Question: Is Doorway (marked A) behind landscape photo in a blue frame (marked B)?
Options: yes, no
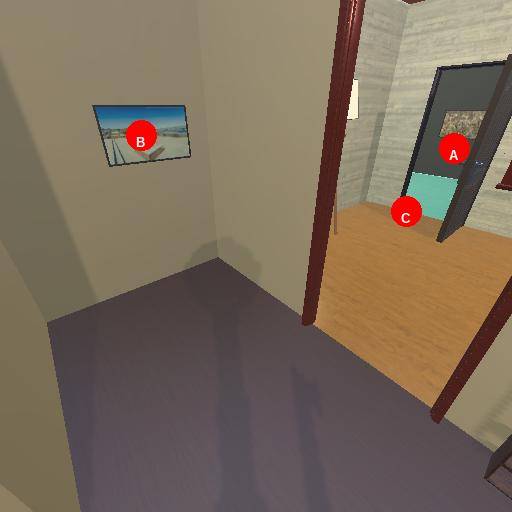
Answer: yes